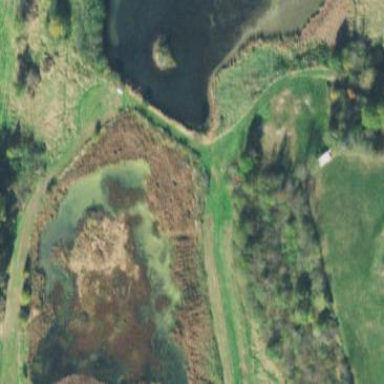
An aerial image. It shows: Fen wetland area.